Question: what I want is like this:
label , textfield , read-only-label, auto-fill-textfield, icon-btn
and some spacer between them just as the img show.

but I found it's really hard to handle this.
could anyone show me an example jsfiddle, thanks.
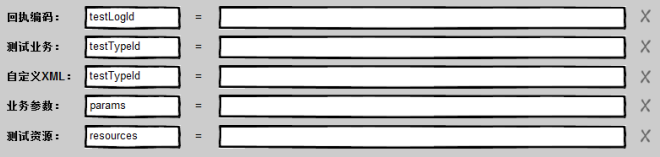
Answer: I'm sorry for asking a question and found answer so quickly.
should I delete this question?
at last, I use this: <URL>
'''
.container-fluid
form.form-horizontal
legend Qing Qiu Can Shu
.control-group
label.control-label Hui Zhi Bian Ma :
input.input-small(type='text')
| &nbsp;&nbsp;=&nbsp;&nbsp;
input.input-xlarge(type='text')
| &nbsp;&nbsp;
i.icon-trash
.control-group
label.control-label Hui Zhi Bian Ma :
input.input-small(type='text')
| &nbsp;&nbsp;=&nbsp;&nbsp;
input.input-xlarge(type='text')
| &nbsp;&nbsp;
i.icon-trash
'''